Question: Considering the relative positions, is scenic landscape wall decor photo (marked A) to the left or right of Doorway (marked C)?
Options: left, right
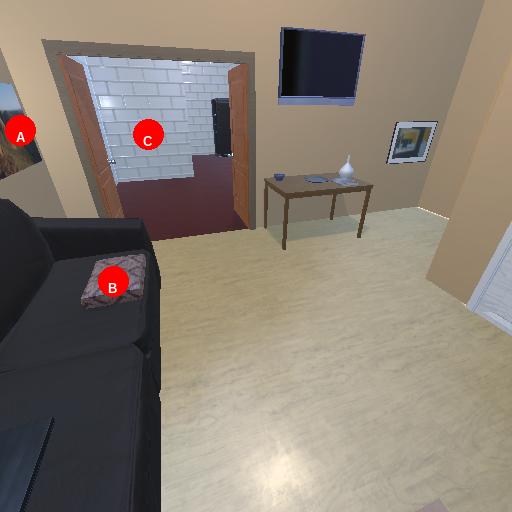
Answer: left